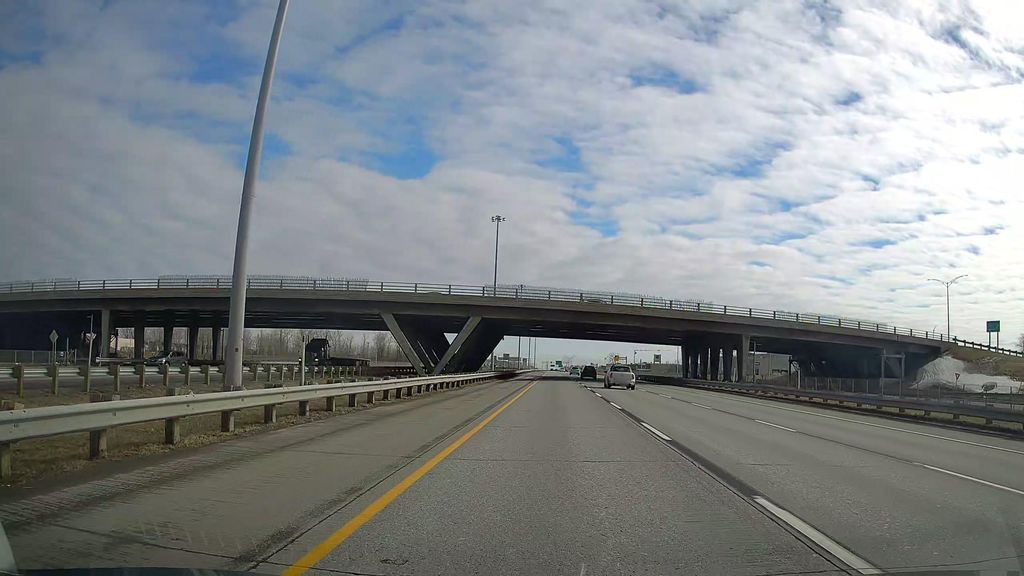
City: montreal